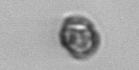
Label: Dinophyceae